Aerial crown-view tile of a tropical tree (Barro Colorado Island, Panama), acquired 20250616:
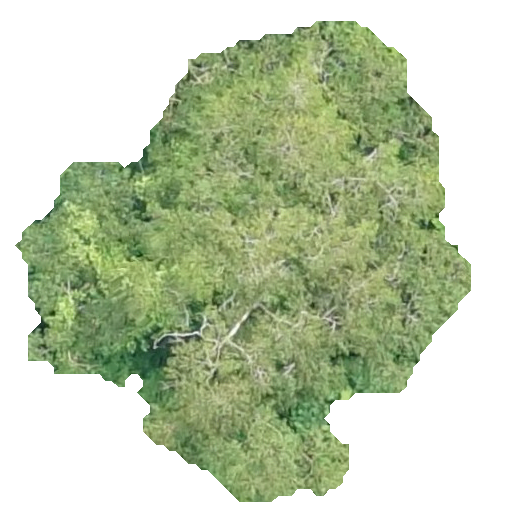
Species: Chrysophyllum cainito
GBIF accepted scientific name: Chrysophyllum cainito
Crown area: 201.037 m²